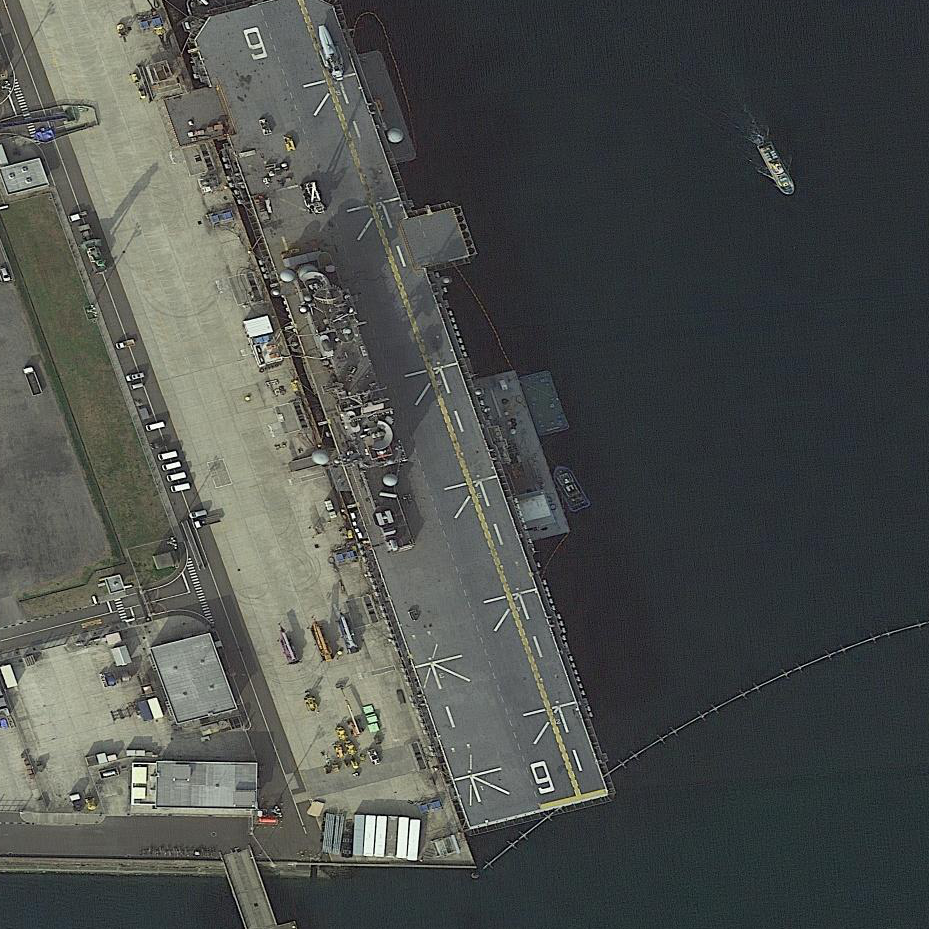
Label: assault